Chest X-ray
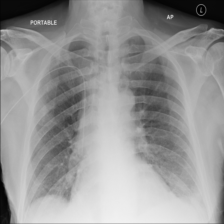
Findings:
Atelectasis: negative
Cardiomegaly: negative
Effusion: negative
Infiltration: negative
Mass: negative
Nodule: negative
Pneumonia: negative
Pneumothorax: negative
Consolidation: negative
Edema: negative
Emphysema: negative
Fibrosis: negative
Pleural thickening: negative
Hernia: negative